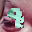
Label: 9